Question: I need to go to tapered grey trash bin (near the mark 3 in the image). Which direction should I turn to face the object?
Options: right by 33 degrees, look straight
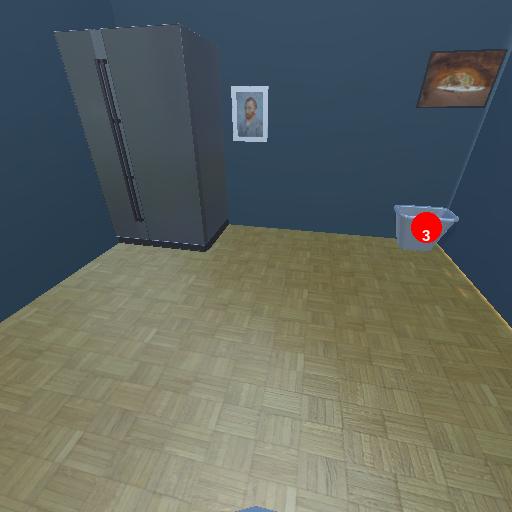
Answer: right by 33 degrees